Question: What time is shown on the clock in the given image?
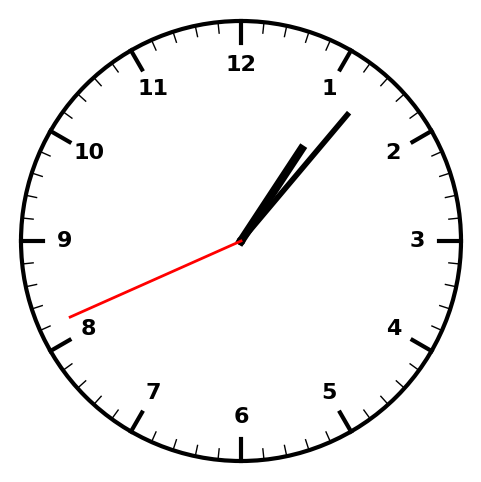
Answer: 01:06:41